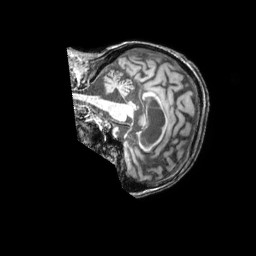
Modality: T1w
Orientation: sagittal
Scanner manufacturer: philips
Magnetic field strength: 3 T
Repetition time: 0.0099 s
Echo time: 0.004604 s